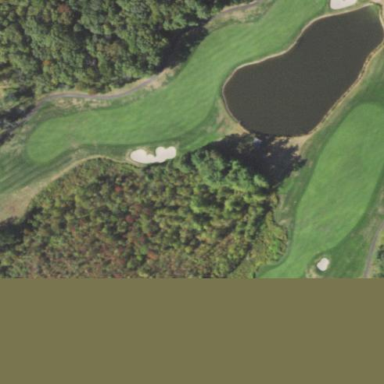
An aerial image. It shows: Rough area on grassy golf course.